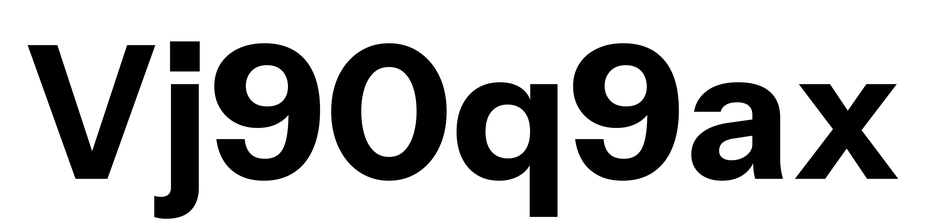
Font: InstrumentSans_Bold